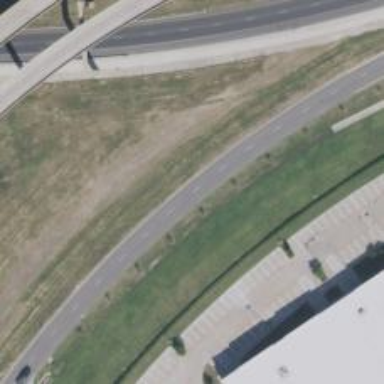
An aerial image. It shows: Secondary road with frontage road alongside.